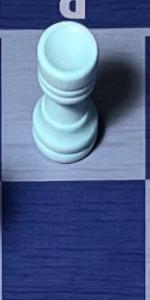
Label: Empty